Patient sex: M
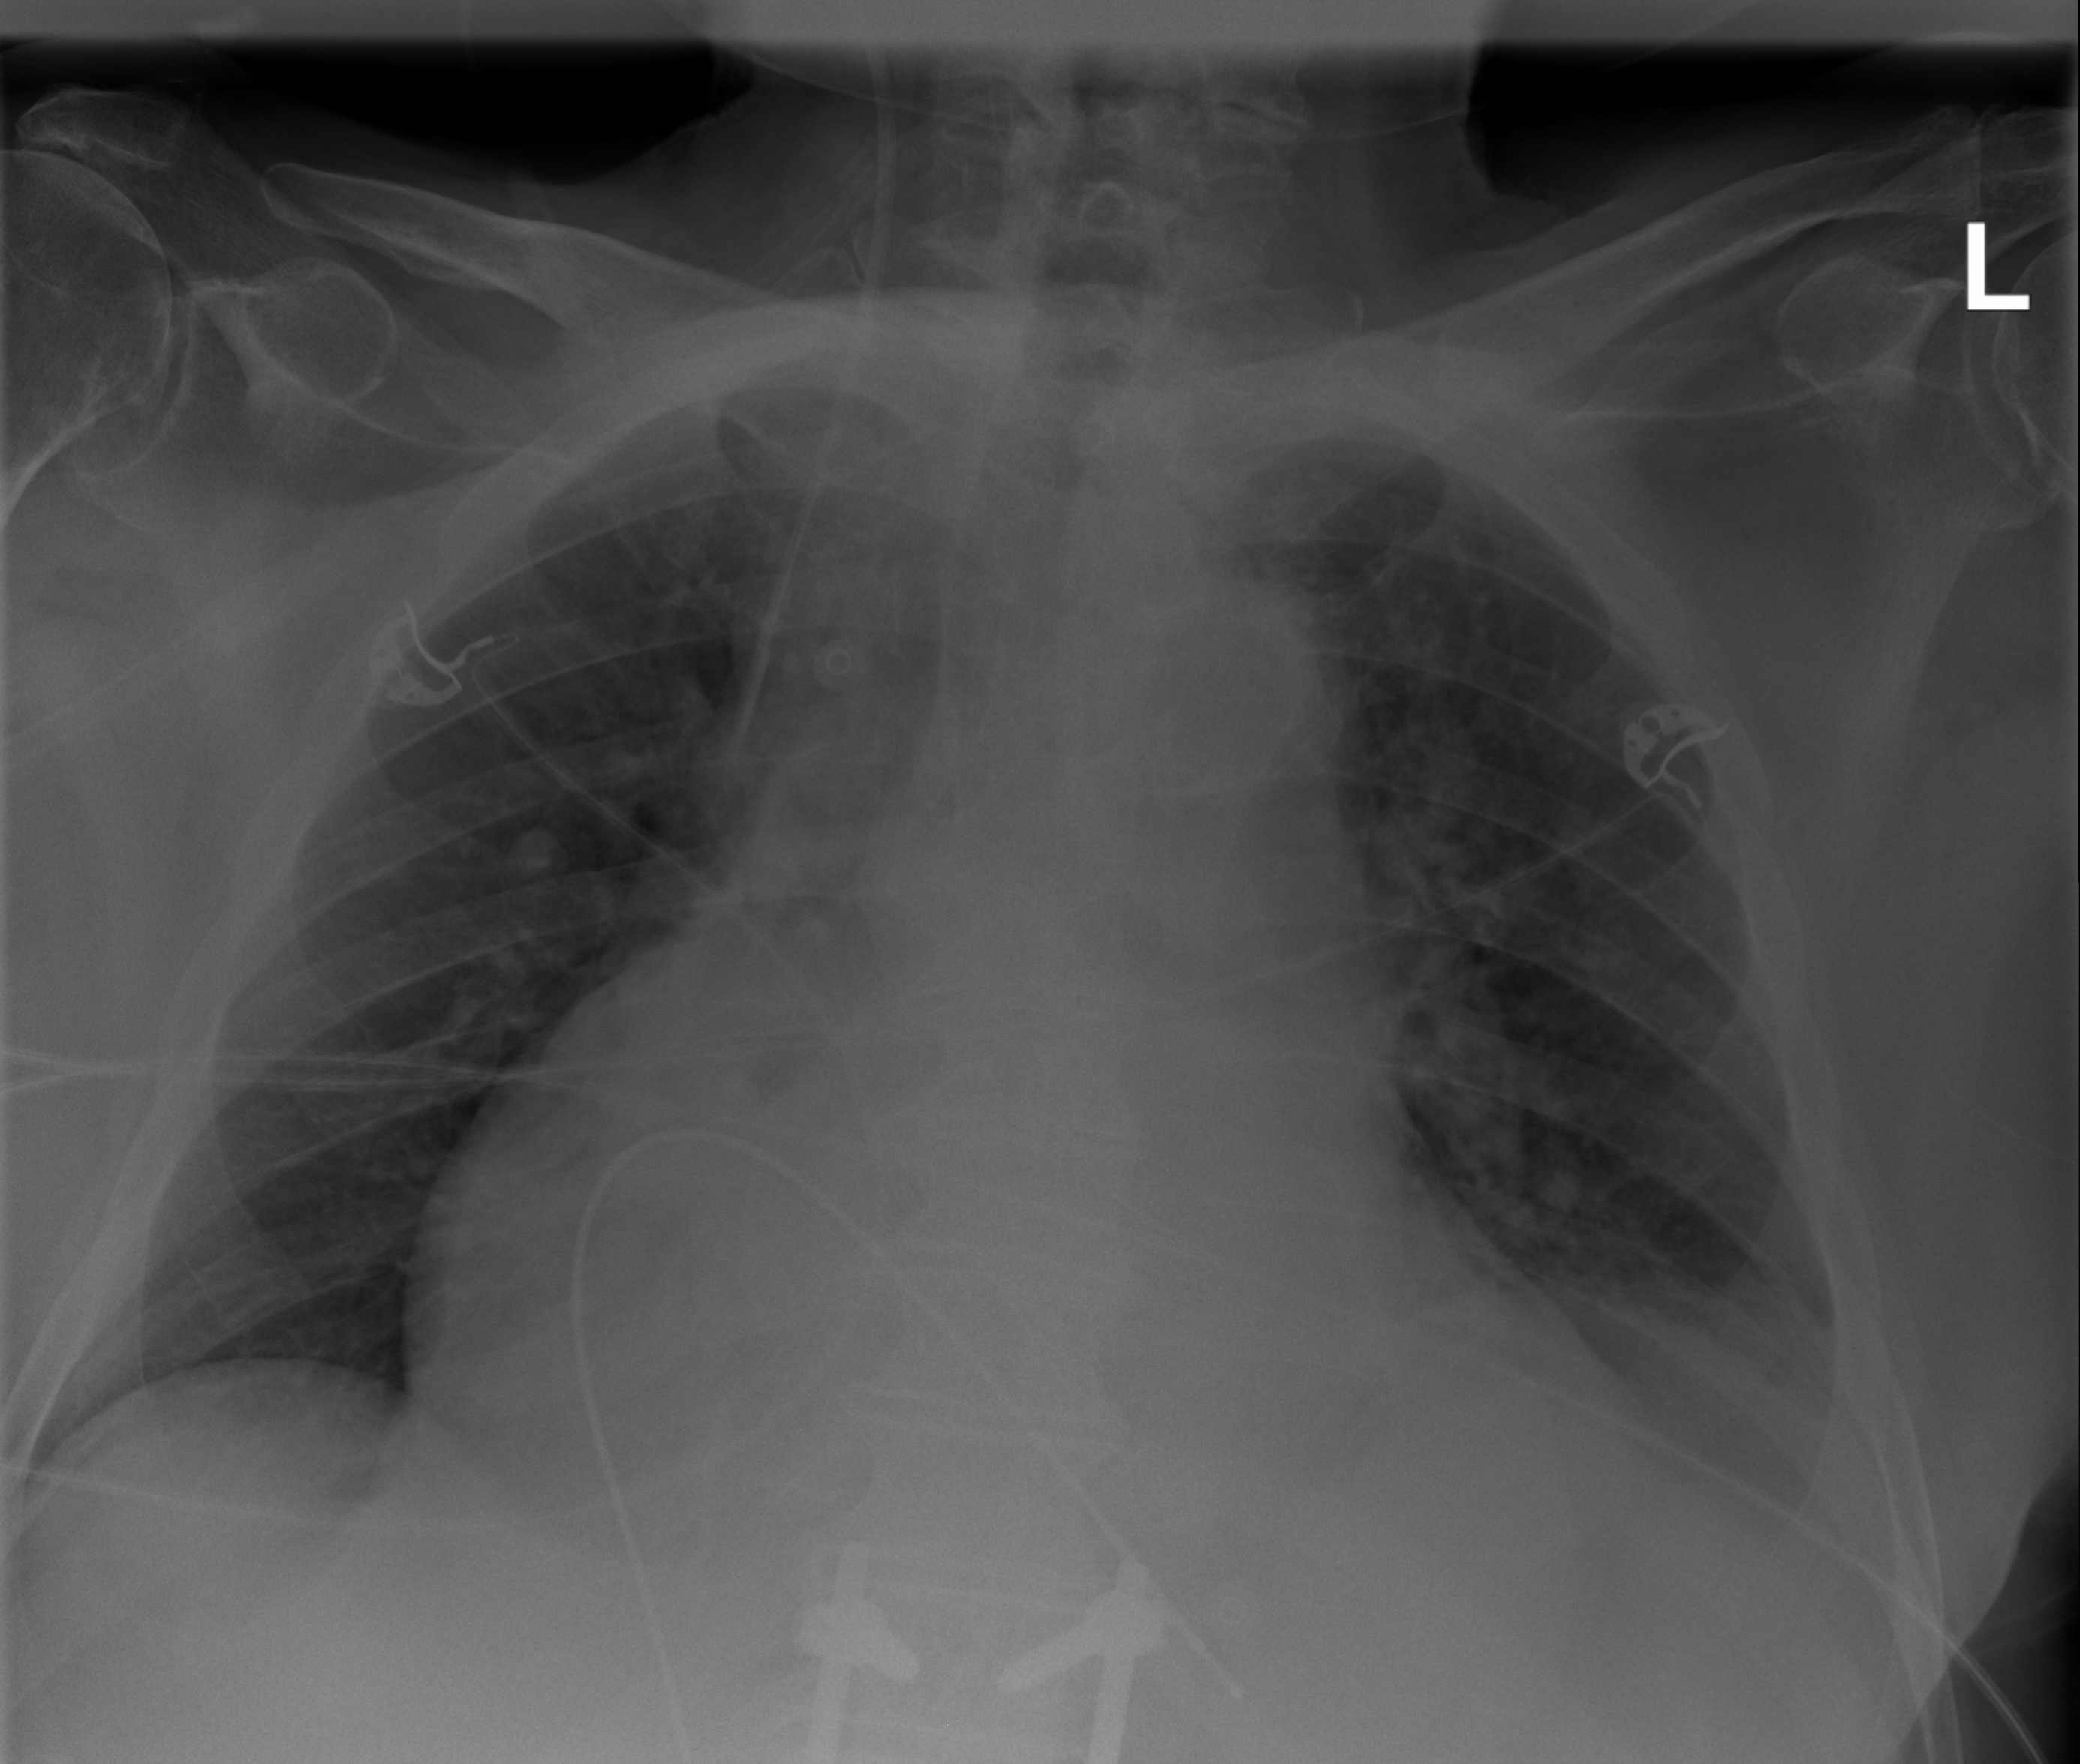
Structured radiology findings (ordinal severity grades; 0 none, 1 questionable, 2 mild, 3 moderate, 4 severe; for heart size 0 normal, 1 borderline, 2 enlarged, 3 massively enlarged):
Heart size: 3
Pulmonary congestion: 1
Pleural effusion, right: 0
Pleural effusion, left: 1
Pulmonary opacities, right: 0
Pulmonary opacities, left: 1
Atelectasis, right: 0
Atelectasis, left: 2